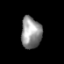
Tissue: prostate
Cell type: T cells
Senescence score: 0.7179
Nuclear area (px): 618
Mean DAPI intensity: 148.49